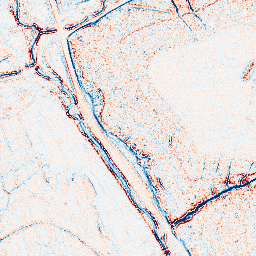
Category: edge_preserving
Decomposition family: anisotropic_diffusion
Decomposition parameters: iterations: 5
kappa: 100
gamma: 0.1
Upsampling method: sinc_blackman
Upsampling parameters: scale: 2
kernel_size: 8
Upsampling scale: 2